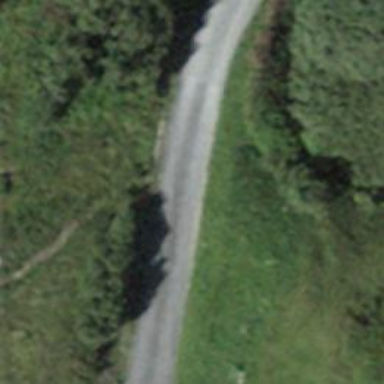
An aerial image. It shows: Downhill track with grade 4 surface.